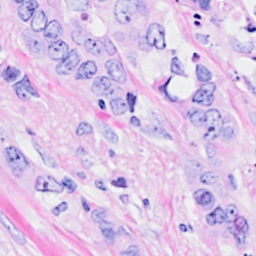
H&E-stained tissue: Breast